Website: ulta-beauty
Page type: cart
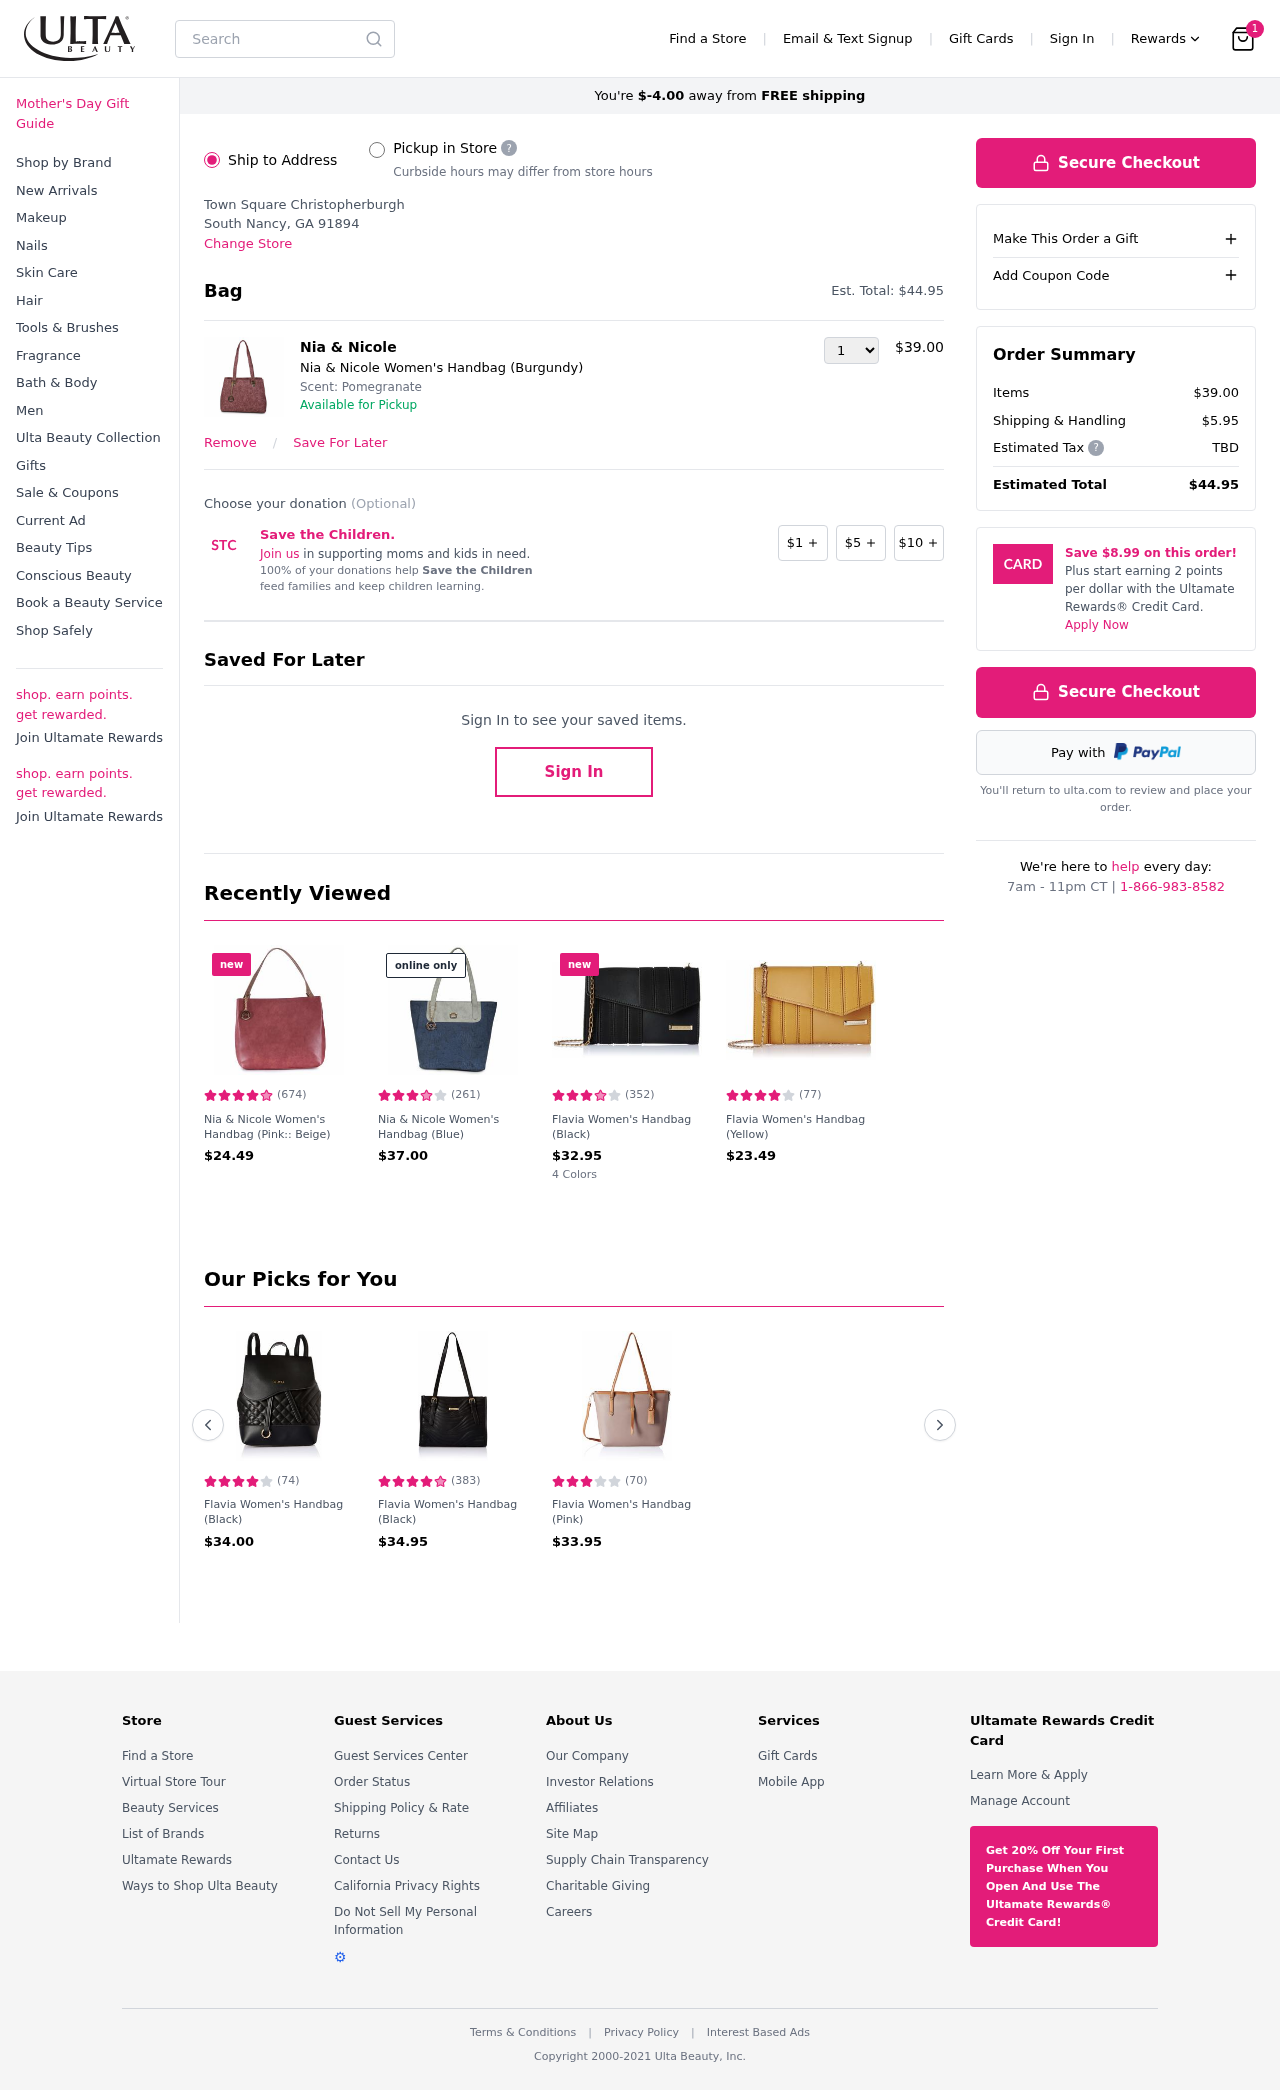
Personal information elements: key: PII_LOCATION1_CITY_STATE_ZIP
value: South Nancy, GA 91894
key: PII_LOCATION1_NAME
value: Town Square Christopherburgh
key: PII_CITY
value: Christopherburgh
Product elements: key: PRODUCT1_BRAND
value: Nia & Nicole
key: PRODUCT1_NAME
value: Nia & Nicole Women's Handbag (Burgundy)
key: PRODUCT1_PRICE
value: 39
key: PRODUCT1_QUANTITY
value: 1
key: PRODUCT2_NAME
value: Nia & Nicole Women's Handbag (Pink:: Beige)
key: PRODUCT2_NUM_RATINGS
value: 674
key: PRODUCT2_PRICE
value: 24.49
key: PRODUCT2_RATING
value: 4.8
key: PRODUCT3_NAME
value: Nia & Nicole Women's Handbag (Blue)
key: PRODUCT3_NUM_RATINGS
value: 261
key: PRODUCT3_PRICE
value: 37
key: PRODUCT3_RATING
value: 3.9
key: PRODUCT4_NAME
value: Flavia Women's Handbag (Black)
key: PRODUCT4_NUM_RATINGS
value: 352
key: PRODUCT4_PRICE
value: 32.95
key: PRODUCT4_RATING
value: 3.8
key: PRODUCT5_NAME
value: Flavia Women's Handbag (Yellow)
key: PRODUCT5_NUM_RATINGS
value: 77
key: PRODUCT5_PRICE
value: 23.49
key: PRODUCT5_RATING
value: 4.4
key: PRODUCT6_NAME
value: Flavia Women's Handbag (Black)
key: PRODUCT6_NUM_RATINGS
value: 74
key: PRODUCT6_PRICE
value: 34
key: PRODUCT6_RATING
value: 4.4
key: PRODUCT7_NAME
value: Flavia Women's Handbag (Black)
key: PRODUCT7_NUM_RATINGS
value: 383
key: PRODUCT7_PRICE
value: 34.95
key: PRODUCT7_RATING
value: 4.5
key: PRODUCT8_NAME
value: Flavia Women's Handbag (Pink)
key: PRODUCT8_NUM_RATINGS
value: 70
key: PRODUCT8_PRICE
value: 33.95
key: PRODUCT8_RATING
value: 3.2
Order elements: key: ORDER_NUM_ITEMS
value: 1
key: ORDER_FREE_SHIPPING_REMAINING
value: $-4.00
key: ORDER_TOTAL
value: $44.95
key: ORDER_TOTAL
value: Est. Total: $44.95
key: ORDER_SUBTOTAL
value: $39.00
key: ORDER_SHIPPING_COST
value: $5.95
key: ORDER_TAX
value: TBD
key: ORDER_CARD_SAVINGS
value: $8.99
Search elements: key: HEADER_SEARCH
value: Search